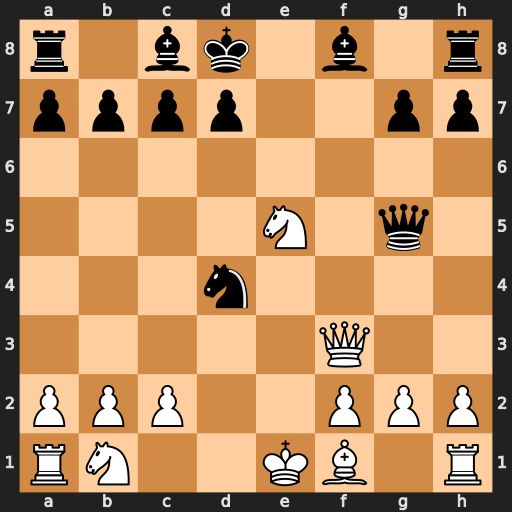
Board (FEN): r1bk1b1r/pppp2pp/8/4N1q1/3n4/5Q2/PPP2PPP/RN2KB1R
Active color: w
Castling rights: KQ
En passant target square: -
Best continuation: Nf7+ Ke7 Nxg5